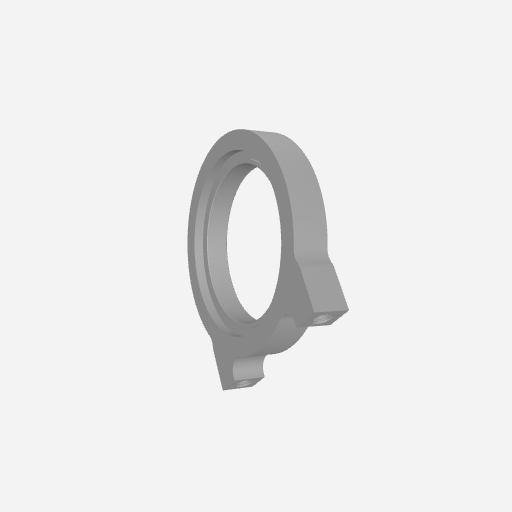
Part: Side1Post2PillowBlock32ID